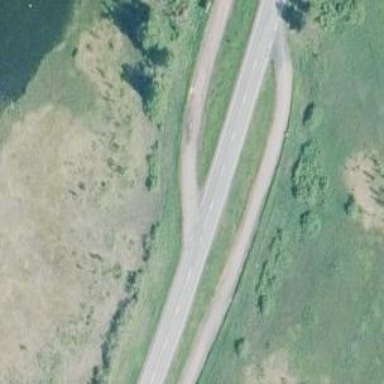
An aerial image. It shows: Rest area along the road.